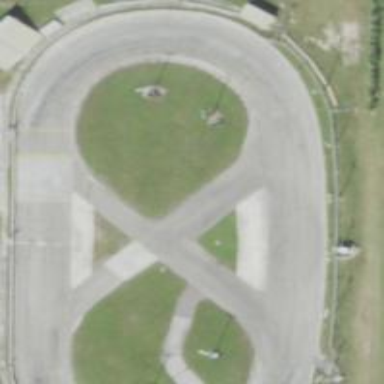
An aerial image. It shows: Motor sport raceway.